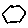
Label: hexagon